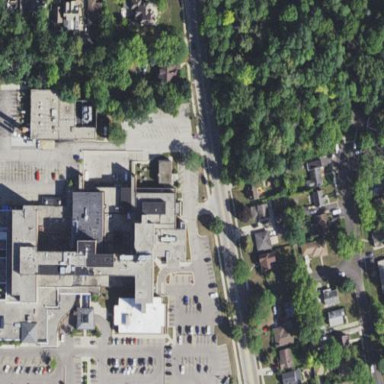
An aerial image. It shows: Healthcare facility identified as hospital.